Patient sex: M
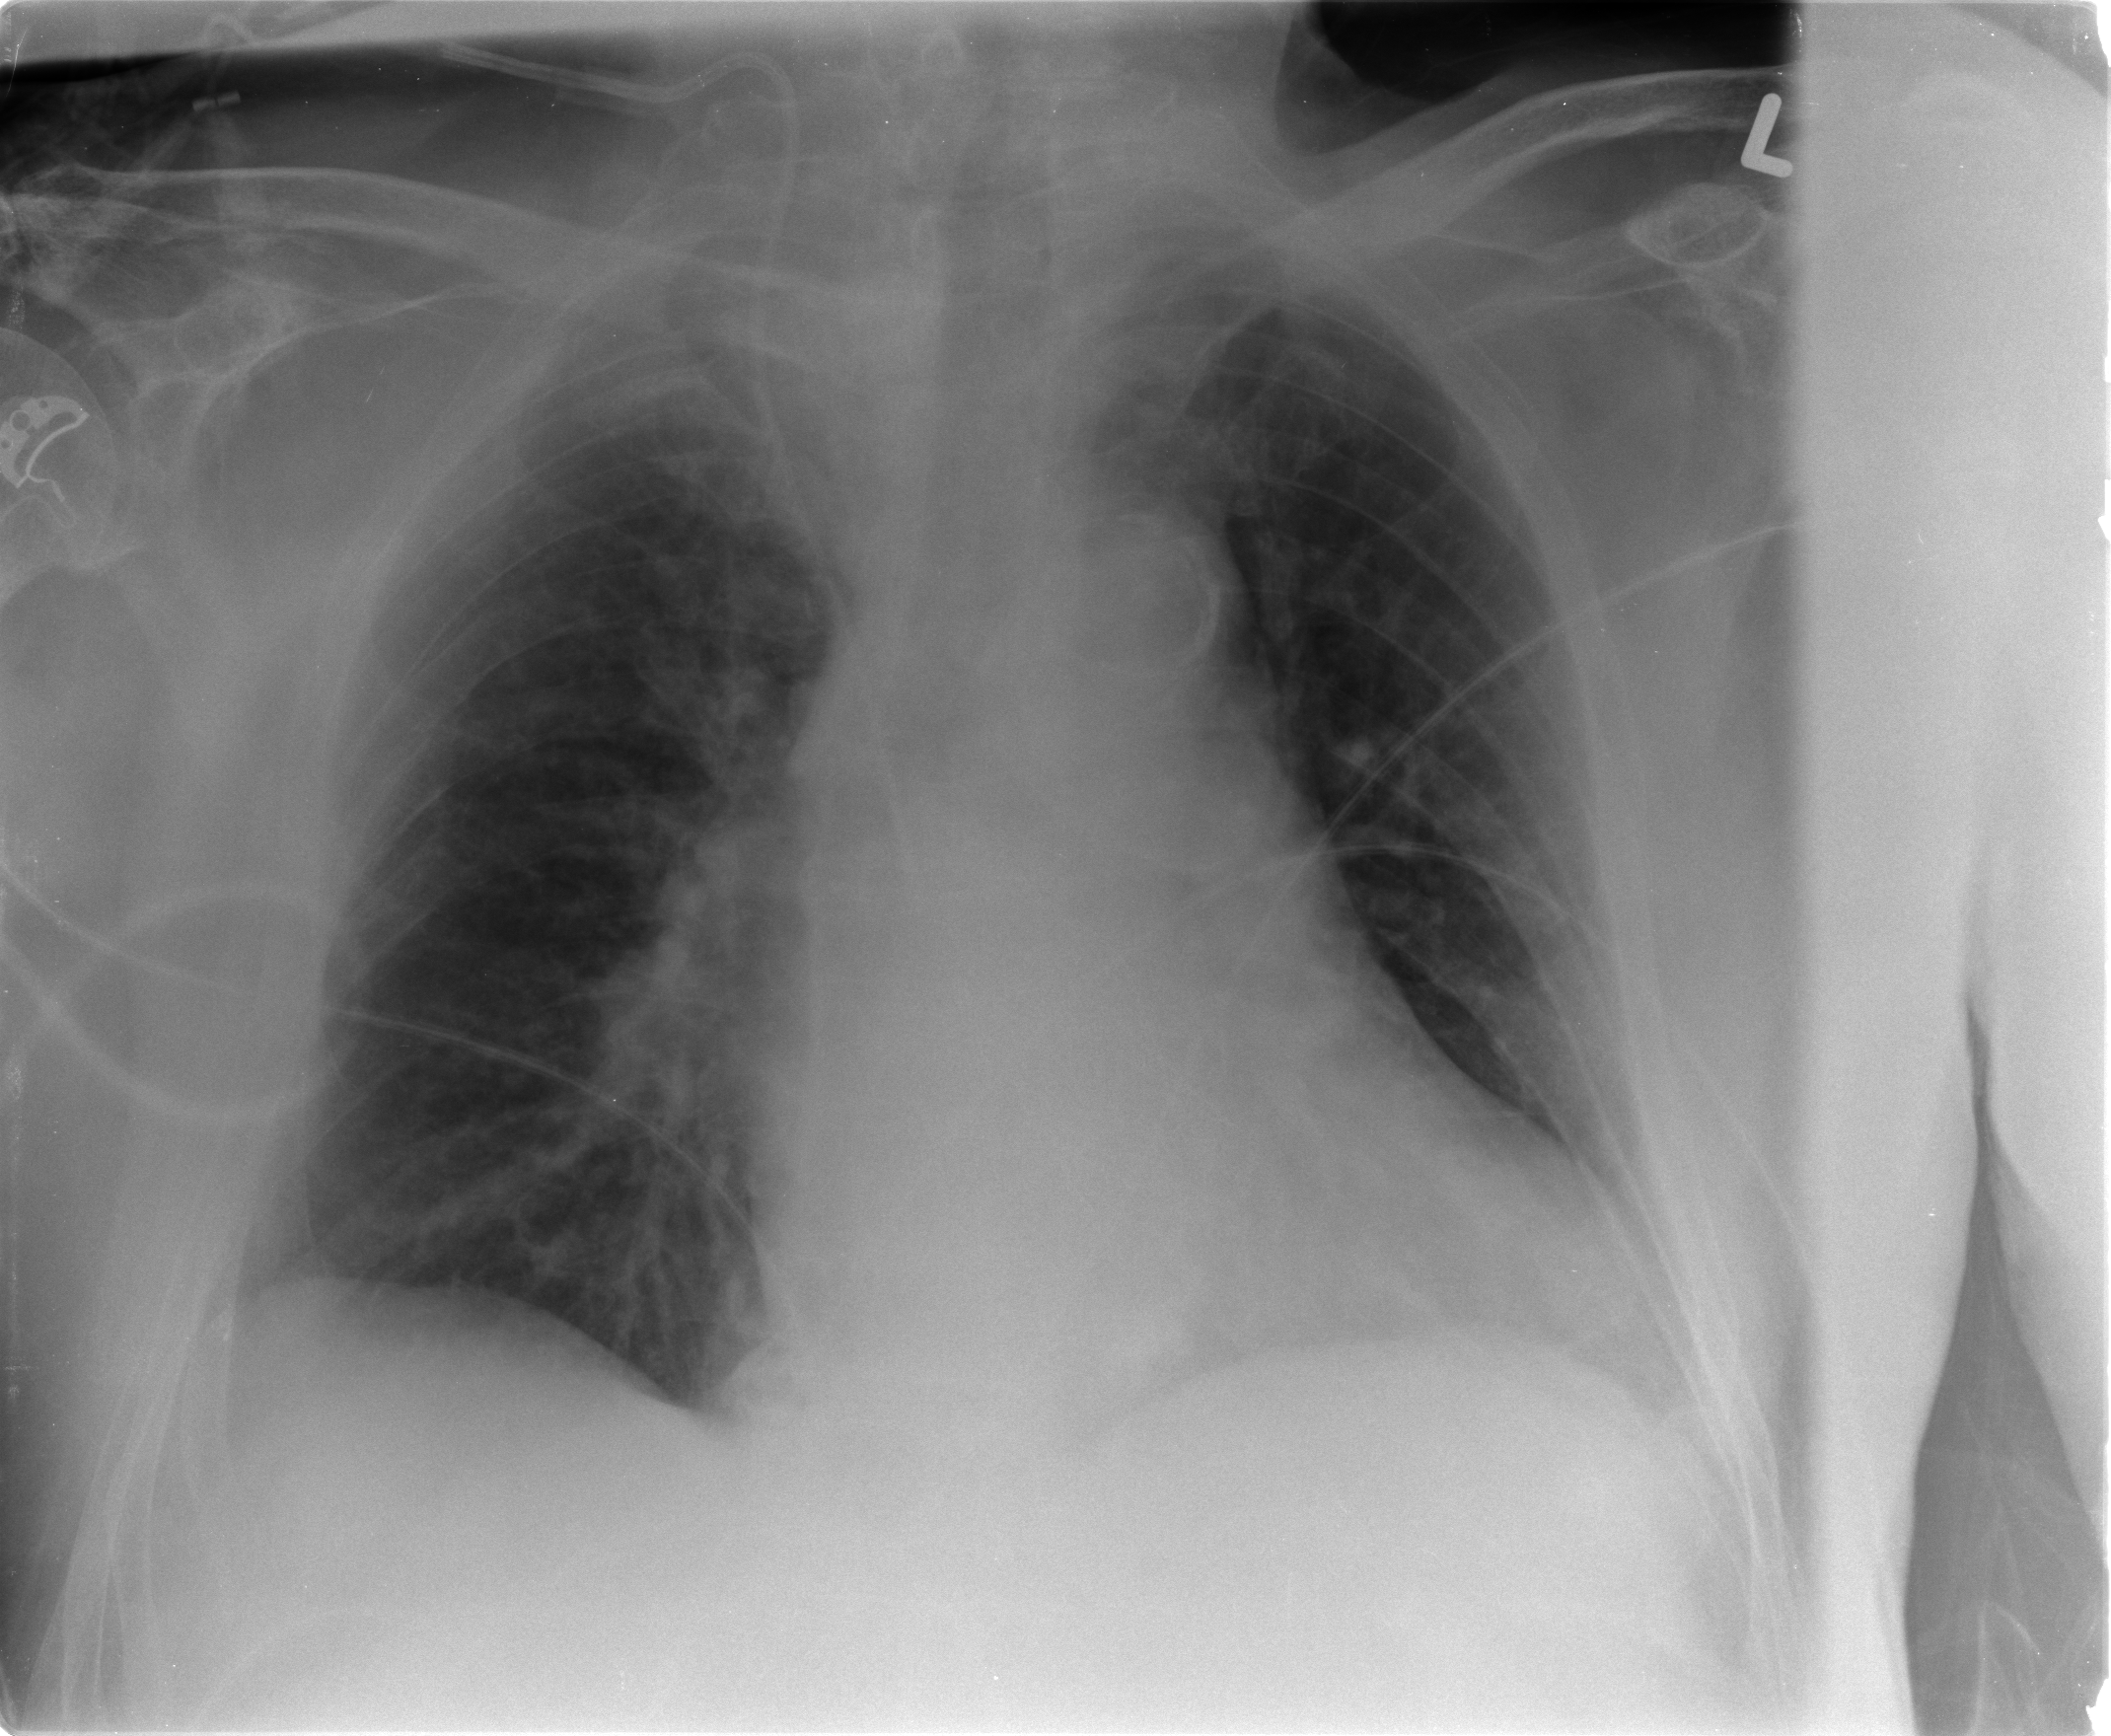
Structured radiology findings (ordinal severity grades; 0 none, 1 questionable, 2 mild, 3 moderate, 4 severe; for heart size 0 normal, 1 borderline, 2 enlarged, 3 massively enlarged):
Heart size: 1
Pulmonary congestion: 2
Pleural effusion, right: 0
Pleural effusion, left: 0
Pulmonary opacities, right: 0
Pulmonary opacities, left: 0
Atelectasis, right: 2
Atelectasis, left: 2